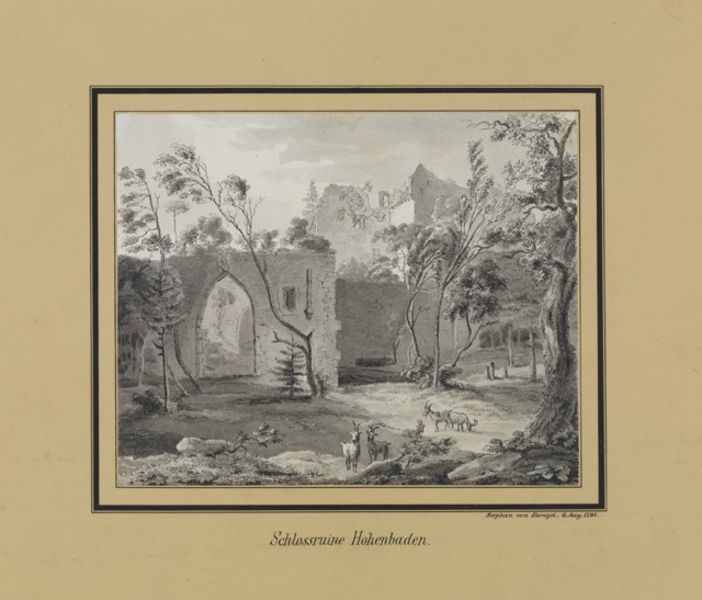
Titel: Ruine der Burg Hohen-Baden
Künstler: Stephan Christian von (Freiherr) Stengel
Standort: Karlsruhe
Institution: Staatliche Kunsthalle Karlsruhe
Schlagwörter: baum, blätter, felsen, himmel, laub, schatten, weiß, wolken, aquarell, baden, bäume, gelb, landschaft, ocker, äste, fenster, grau, licht, schwarz, tür, zeichnung, gebäude, gras, haus, schloss, tier, tiere, weg, wiese, beige, alt, architektur, rahmen, stein, steine, signatur, erde, natur, stamm, weide, sträucher, pflanzen, gotik, wald, genre, passpartout, deutschland, schrift, düster, bogen, fels, leer, verlassen, mauer, grafik, herde, monochrom, idylle, romantik, arch, architecture, people, white, window, black, gray, grey, old, portrait, wall, print, durchgang, plant, stimmung, tor, wände, vanitas, eingang, reste, ruine, burg, durchblick, torbogen, kohle, druck, schwarz-weiß, radierung, stich, fichte, tanne, gemäuer, portal, stadttor, wood, pforte, hirsch, reh, spitzbogen, mauern, lanschaft, cloud, clouds, rock, rocks, sky, stone, tree, rinde, building, hill, hills, house, landscape, mountain, mountains, nature, sand, german, germany, trees, village, hörner, grass, light, pine, entrance, garden, path, plants, road, drawing, paper, postkarte, black and white, frame, bau, grautöne, böcke, castle, ruin, ruins, shadow, realist, animals, etching, illustration, monochrome, romantic, ziege, stumpf, wind, verfallen, door, meadow, ziegen, day, ancient, leaves, pastoral, burgtor, archway, ink, walls, brick, gate, entry, engraving, pencil, sublime, weather, gothic, animal, deer, belistift, steinbock, ziegenböcke, horn, horns, lithograph, goat, ram, sheep, herd, lamb, opening, schlossruine, land, bum, stones, pines, goats, text, needle, passpatout, copper, niche, countryside, lonely, sticks, foliage, natural, town wall, framed, log, scenery, romtantik, 19. jahrhundert, prints, kupferstich, 4, destroyed, ivory, schwarzer rahmen, graphite, repussoir, hohenbaden, deers, tress, topography, antlers, grreyscale, decrepit, reclaimed, cloouds, stancil, shwdow, schlossruine hohenbaden, ruined, matte, hokenbaden, maher, riuns, puins, schlassruine, hause, would, etsching, paspartout, geissböcke, orcks, castle hohenbaden, d´düster, schlossruine hohenbaden bei baden-baden, repussoirbaum